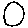
Label: circle